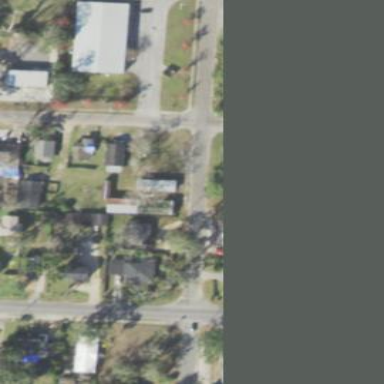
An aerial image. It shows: This residential area consists of single-family homes.